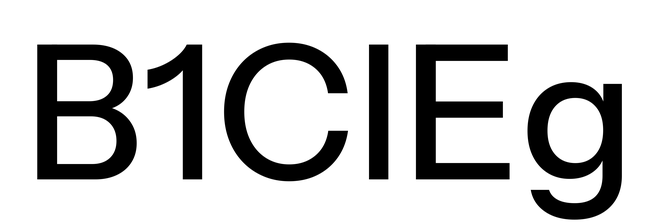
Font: InstrumentSans_Medium